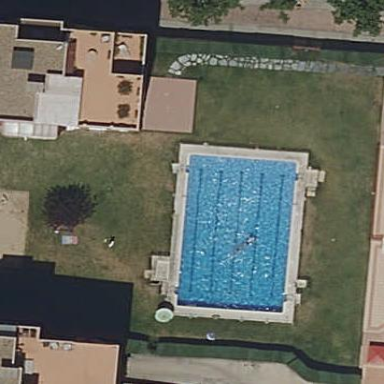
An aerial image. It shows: Swimming pool located in leisure land.